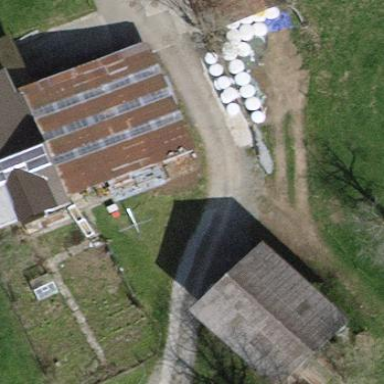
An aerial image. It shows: Farmyard area.